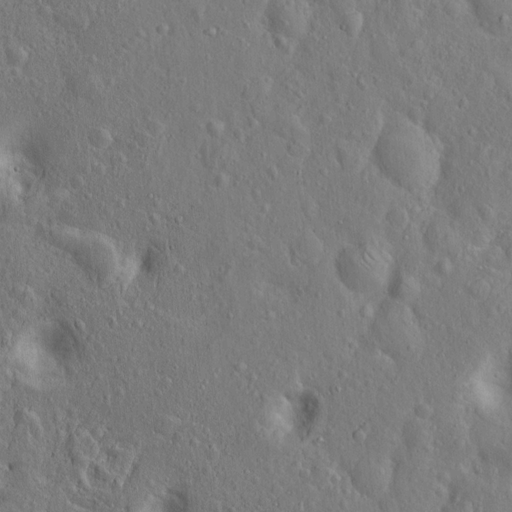
Objects detected: cone, cone, cone